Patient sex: M
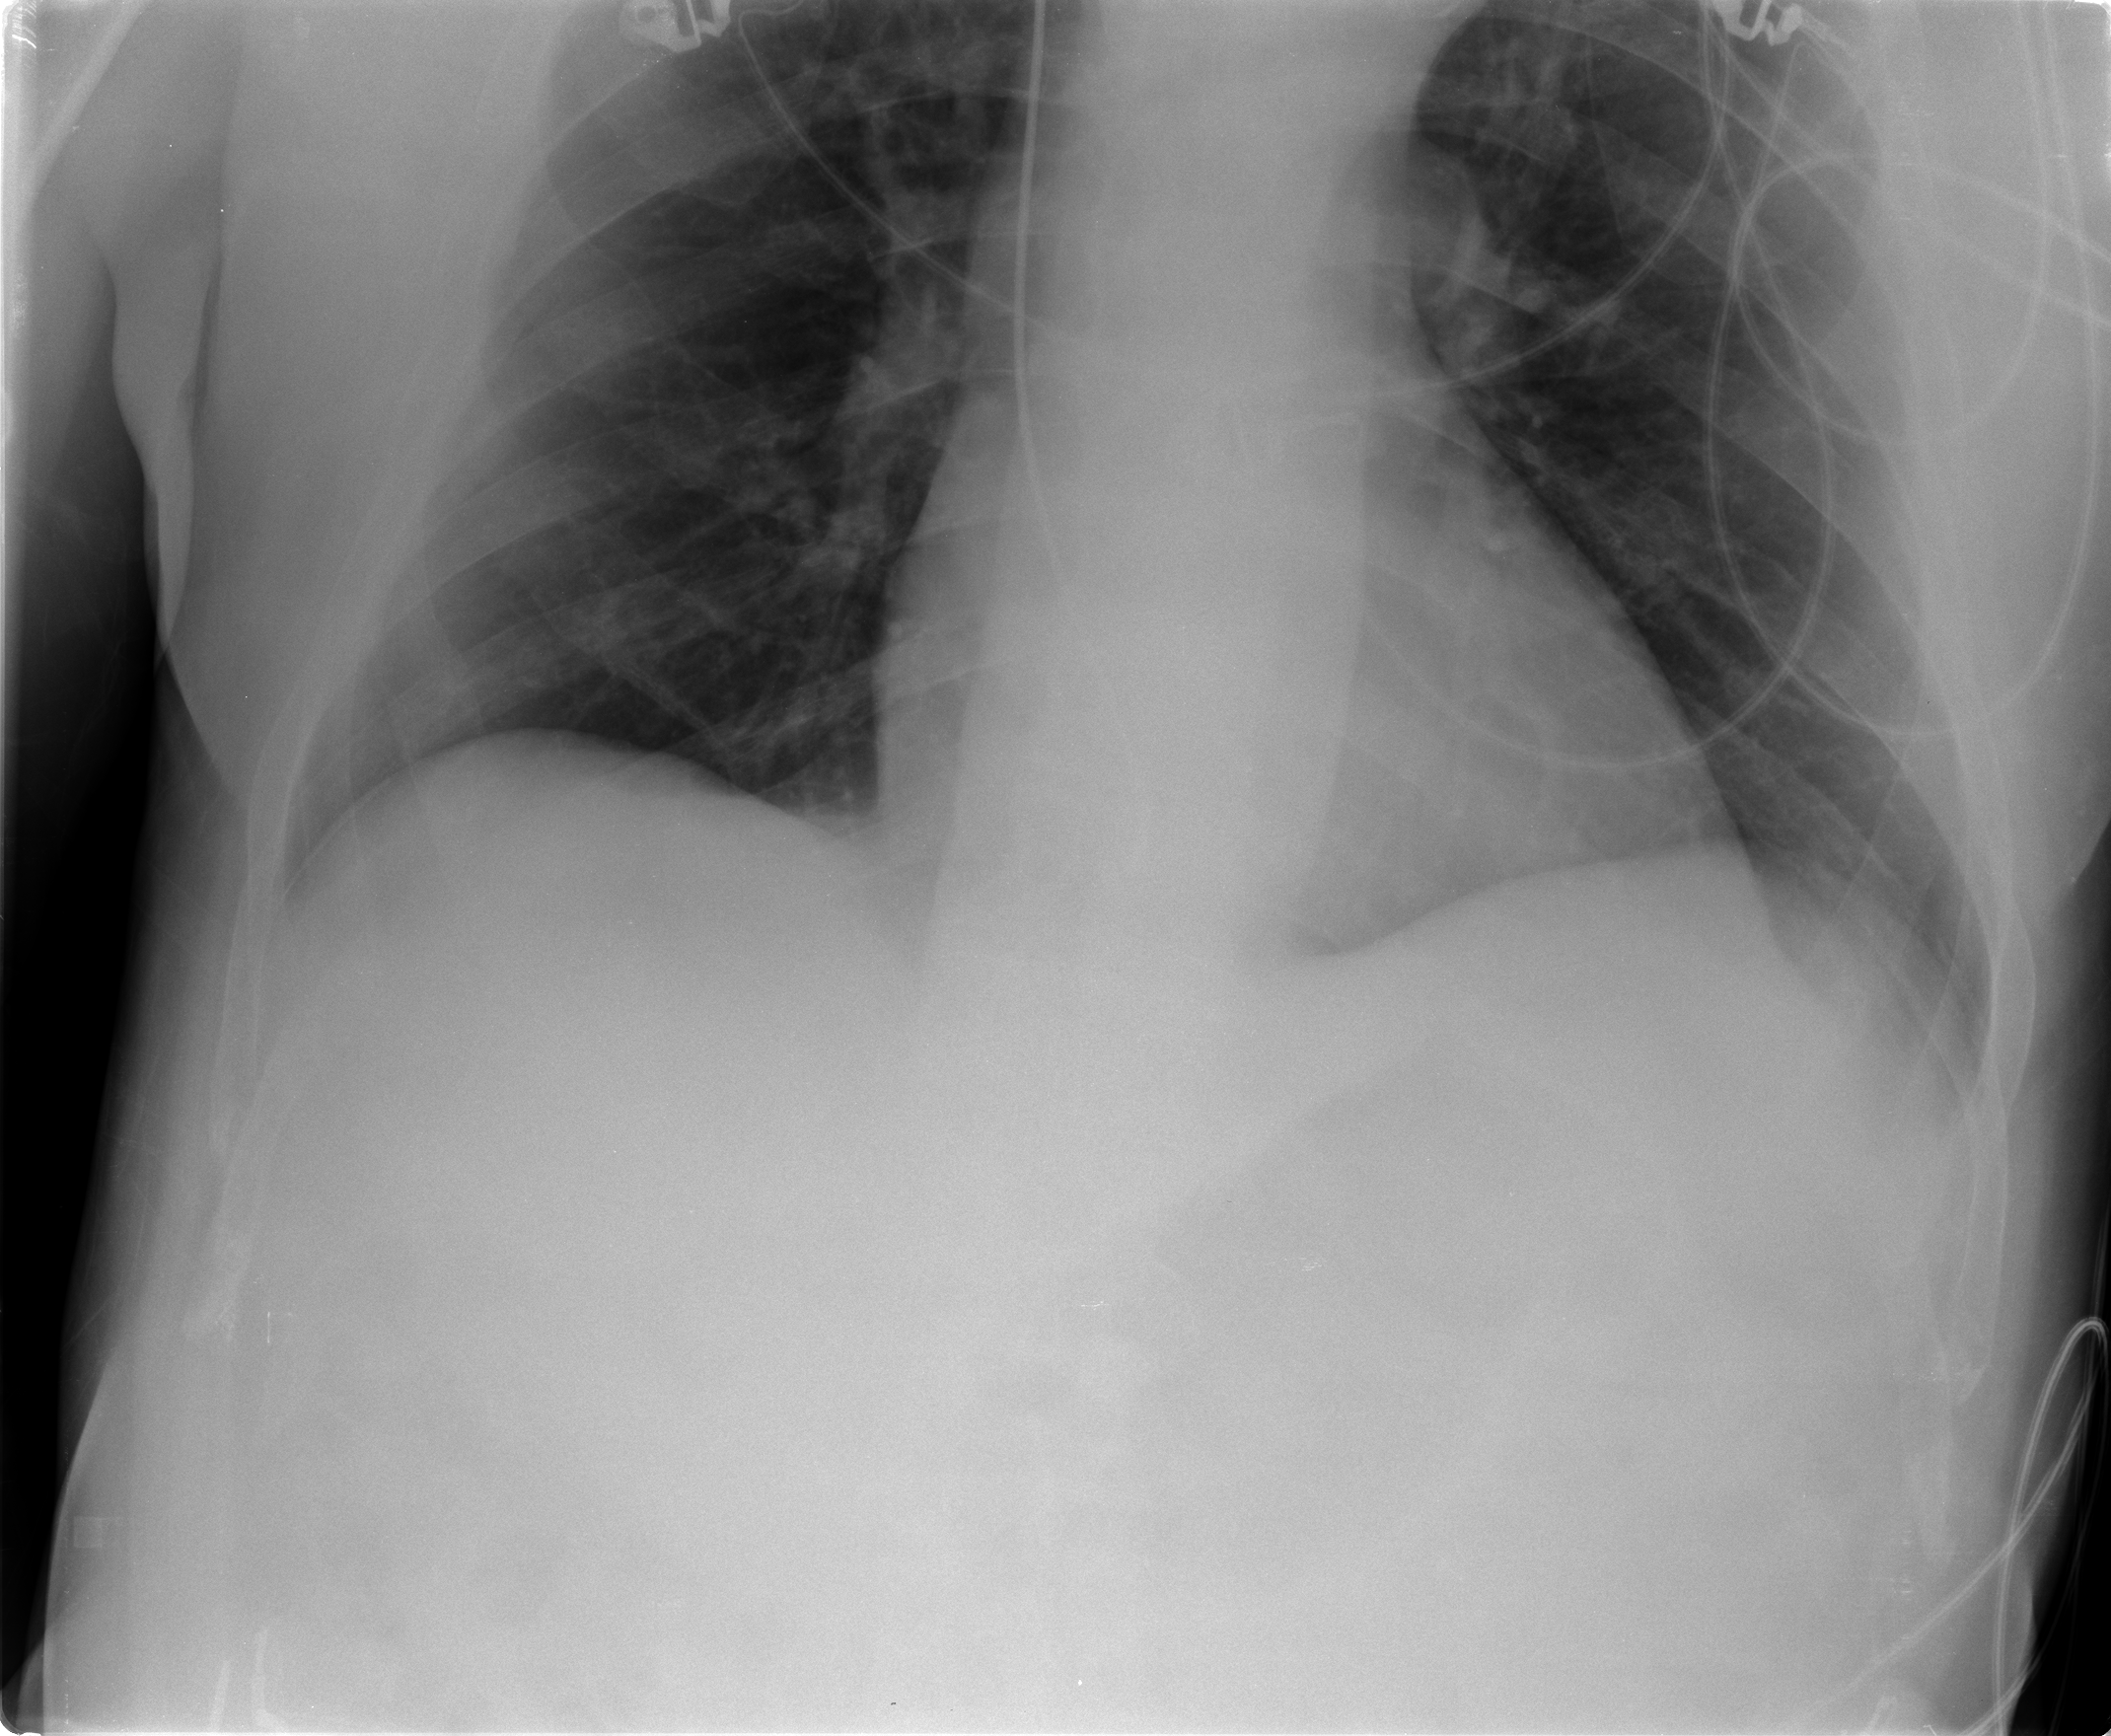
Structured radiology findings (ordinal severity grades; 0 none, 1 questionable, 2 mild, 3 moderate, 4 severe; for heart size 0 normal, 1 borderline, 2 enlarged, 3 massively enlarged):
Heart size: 0
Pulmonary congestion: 2
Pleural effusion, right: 0
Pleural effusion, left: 0
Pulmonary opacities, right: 0
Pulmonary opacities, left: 0
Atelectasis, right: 0
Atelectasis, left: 0